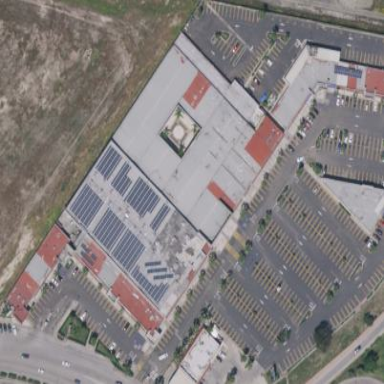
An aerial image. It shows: Mall building.